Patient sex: M
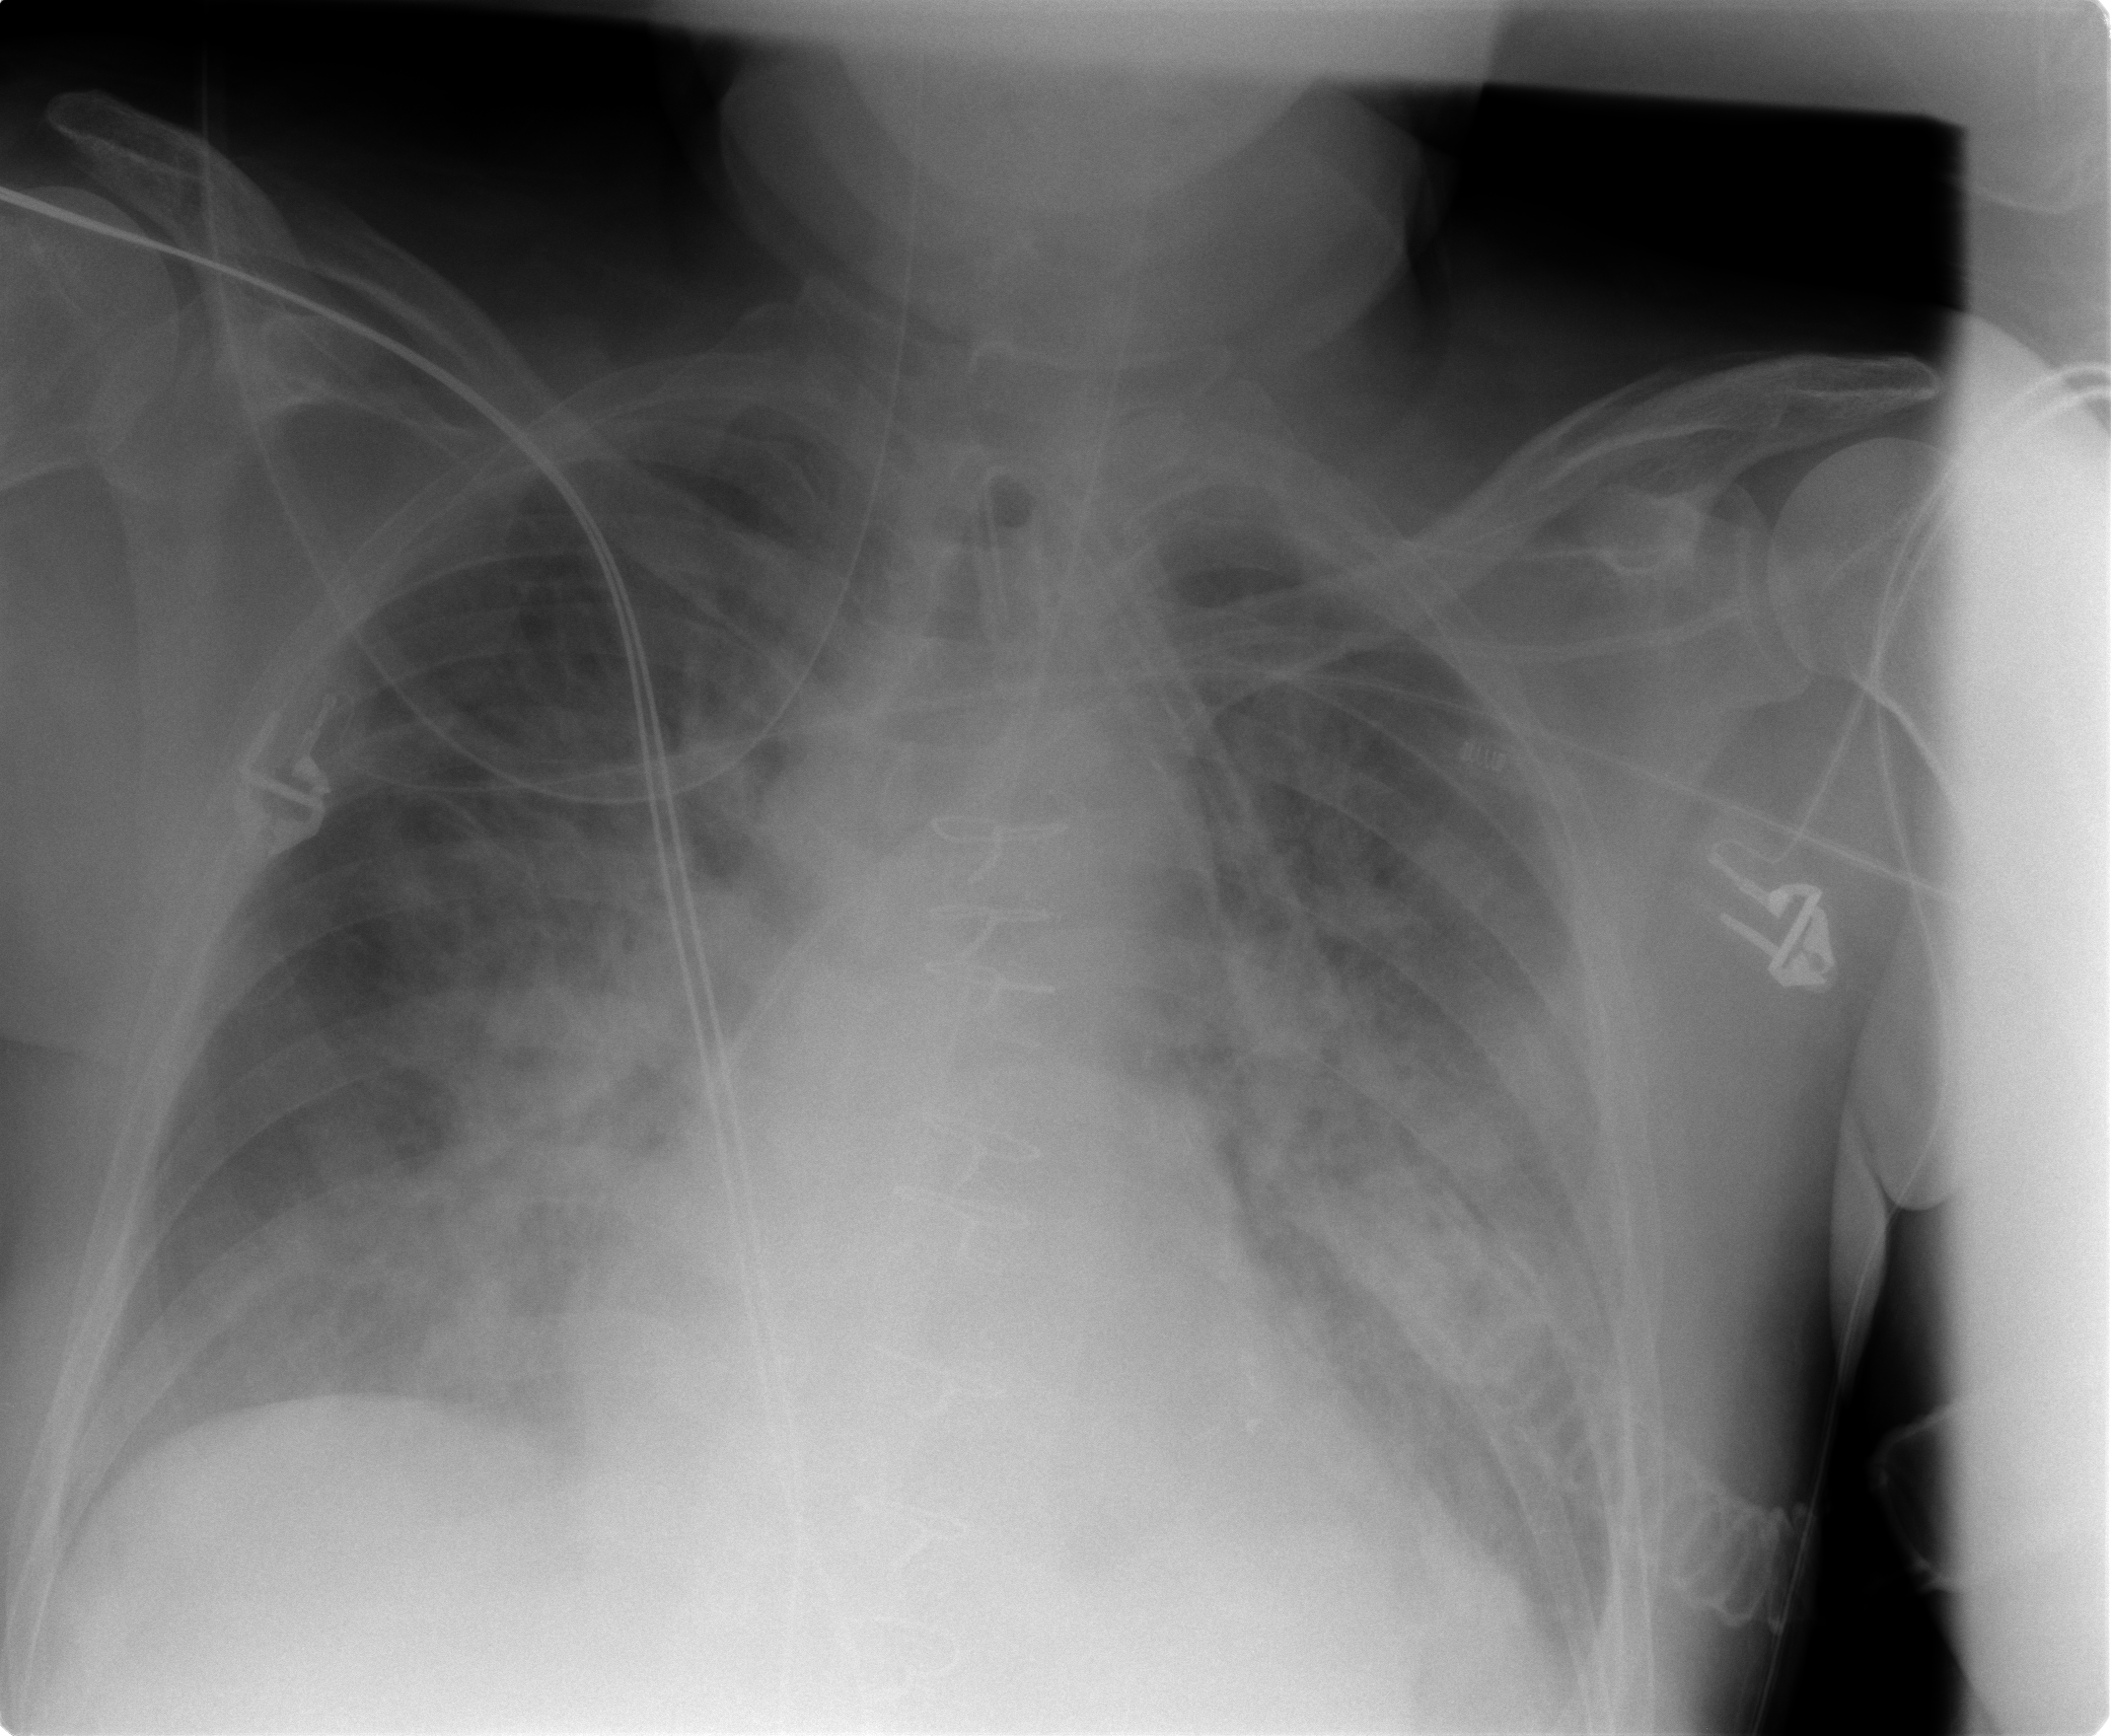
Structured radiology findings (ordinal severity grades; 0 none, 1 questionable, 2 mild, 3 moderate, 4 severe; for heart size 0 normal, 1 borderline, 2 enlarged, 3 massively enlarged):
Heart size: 2
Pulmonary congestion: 2
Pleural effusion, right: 0
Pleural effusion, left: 0
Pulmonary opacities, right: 4
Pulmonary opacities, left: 4
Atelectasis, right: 3
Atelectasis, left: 3